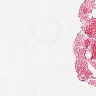
Metastatic tissue present: no